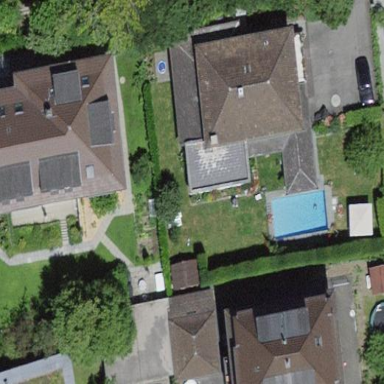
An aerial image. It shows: Detached building with hipped roof.